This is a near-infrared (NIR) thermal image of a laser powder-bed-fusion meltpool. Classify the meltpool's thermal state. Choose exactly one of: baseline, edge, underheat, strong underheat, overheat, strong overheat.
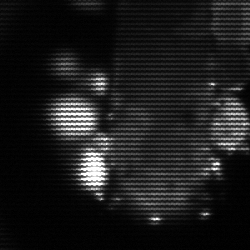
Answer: strong underheat